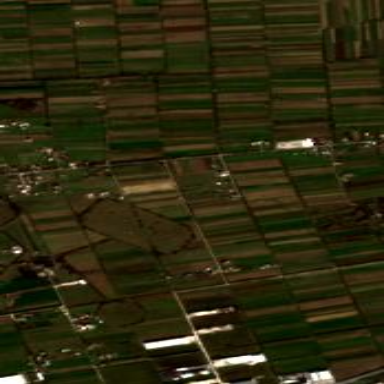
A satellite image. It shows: View of farmland.